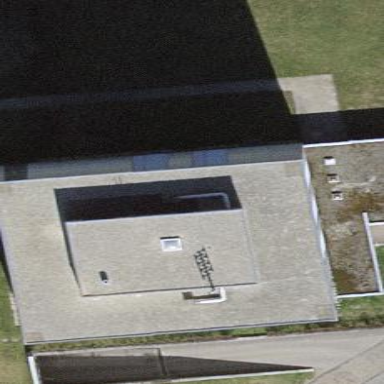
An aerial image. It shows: Building part with flat roof.